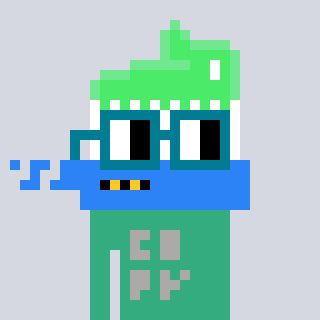
a pixel art character with square dark green glasses, a toothbrush-shaped head and a teal-colored body on a cool background